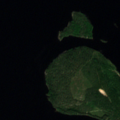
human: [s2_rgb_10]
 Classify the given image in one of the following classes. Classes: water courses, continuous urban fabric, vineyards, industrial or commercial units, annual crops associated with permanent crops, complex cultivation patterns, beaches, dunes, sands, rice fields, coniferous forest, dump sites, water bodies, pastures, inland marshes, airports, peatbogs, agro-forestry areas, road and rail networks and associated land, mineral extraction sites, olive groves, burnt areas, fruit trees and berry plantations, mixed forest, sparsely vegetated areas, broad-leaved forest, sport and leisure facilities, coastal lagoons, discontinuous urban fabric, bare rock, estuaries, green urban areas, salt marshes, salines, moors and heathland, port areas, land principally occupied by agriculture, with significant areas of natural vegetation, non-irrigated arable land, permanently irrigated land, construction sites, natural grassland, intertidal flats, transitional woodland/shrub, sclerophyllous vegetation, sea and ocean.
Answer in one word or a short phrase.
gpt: mixed forest, water bodies